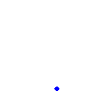
Particle: pion